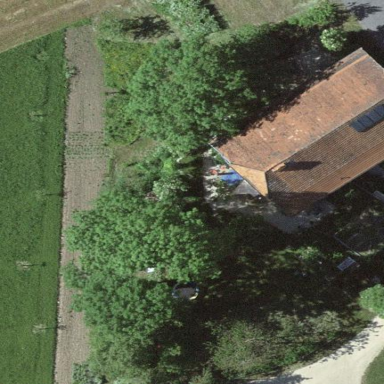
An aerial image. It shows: Farm building.